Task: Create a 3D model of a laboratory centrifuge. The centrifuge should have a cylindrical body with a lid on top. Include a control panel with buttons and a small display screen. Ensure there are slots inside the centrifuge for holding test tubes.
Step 505:
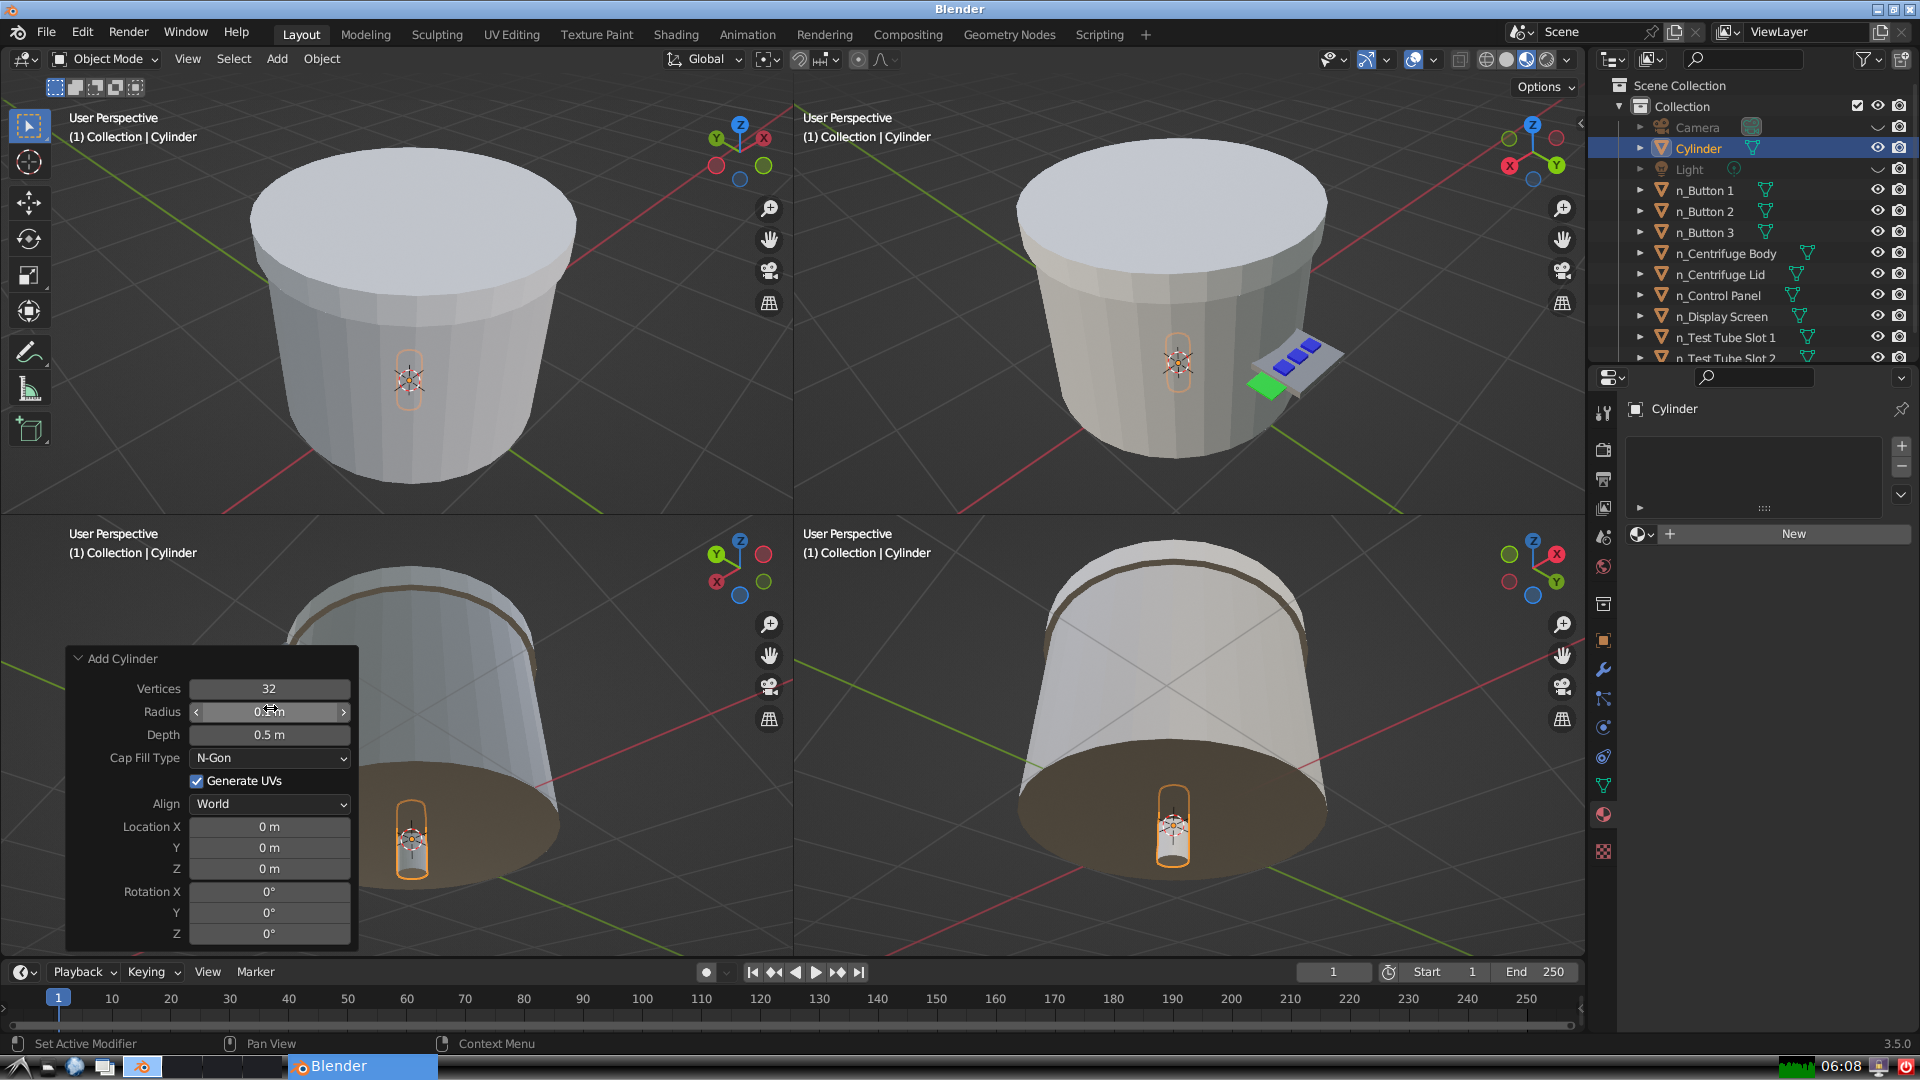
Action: {"mouse_move": [960, 540]}